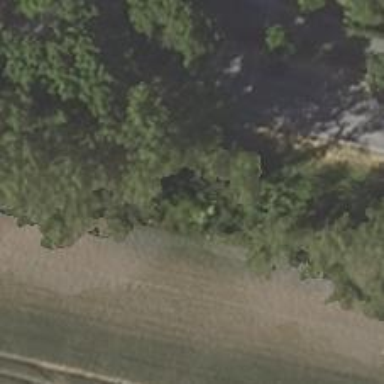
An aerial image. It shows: Row of trees in natural setting.